Question: Say that when I have 5 links on the toolbar and there's a table in the middle of the page.

As of right now I plan on making this a single page application. When I click a link on the left (Say from Entertainment to All) I would like it to be highlighted such as the All link on the left. The contents of the table will then change based on the link highlighted on the left.
Ex: If I click entertainment, only the categories with entertainment will be showed.
The highlighted status is due to having the "active" class for that particular div.
How would you implement that in MeteorJS? I can only figure out how to implement it with JQuery
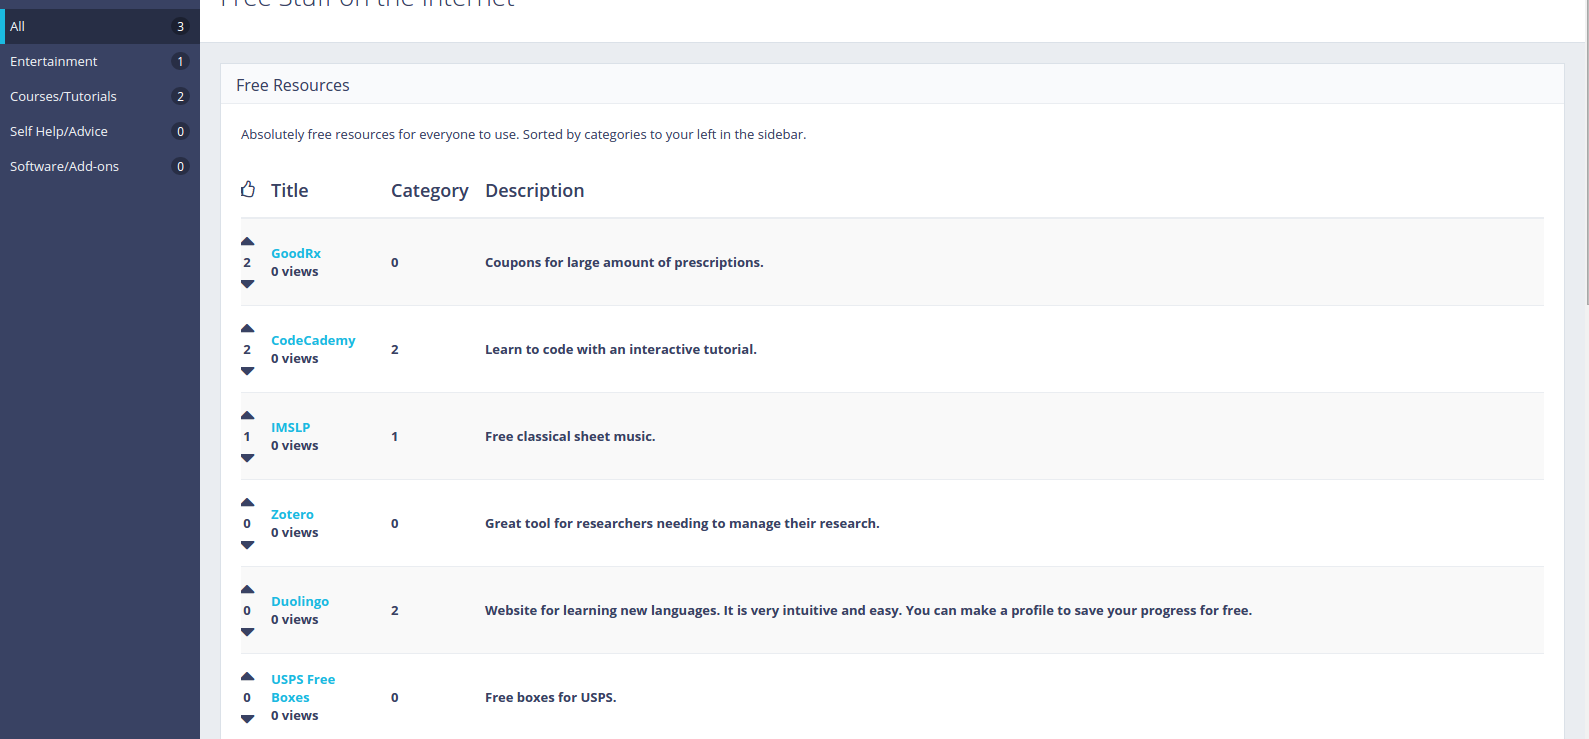
Answer: One of the nice things that Meteor offers is session variables, changed and accessed via something like:
'''
Session.set('activeLink', 'All')
Session.get('activeLink')
'''
Meteor is automatically set to listen to Session variables and update your template helper functions when they change, so all you'd have to do is set your HTML to have a class equal to a helper function:
'''
<a class={{isActive}}>
'''
Then the helper would be something like:
'''
Template.navLink.helpers({
"isActive": function() {
if (Session.get('activeLink') === Template.currentData().linkText) {
return "activeLink"
}
}
})
'''
(Or however it is that you are storing the link information in the data context of each link).